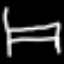
Label: bed